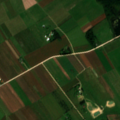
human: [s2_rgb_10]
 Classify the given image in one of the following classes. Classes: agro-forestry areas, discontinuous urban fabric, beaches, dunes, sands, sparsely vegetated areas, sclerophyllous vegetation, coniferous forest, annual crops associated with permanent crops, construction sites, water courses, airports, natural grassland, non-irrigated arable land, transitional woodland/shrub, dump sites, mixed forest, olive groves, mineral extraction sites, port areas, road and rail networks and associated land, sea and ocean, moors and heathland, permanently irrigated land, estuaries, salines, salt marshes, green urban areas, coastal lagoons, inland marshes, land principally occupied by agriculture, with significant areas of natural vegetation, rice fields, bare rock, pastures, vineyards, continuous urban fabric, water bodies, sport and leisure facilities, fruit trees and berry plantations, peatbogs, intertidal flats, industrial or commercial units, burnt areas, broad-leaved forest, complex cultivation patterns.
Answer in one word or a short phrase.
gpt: discontinuous urban fabric, non-irrigated arable land, pastures, complex cultivation patterns, mixed forest